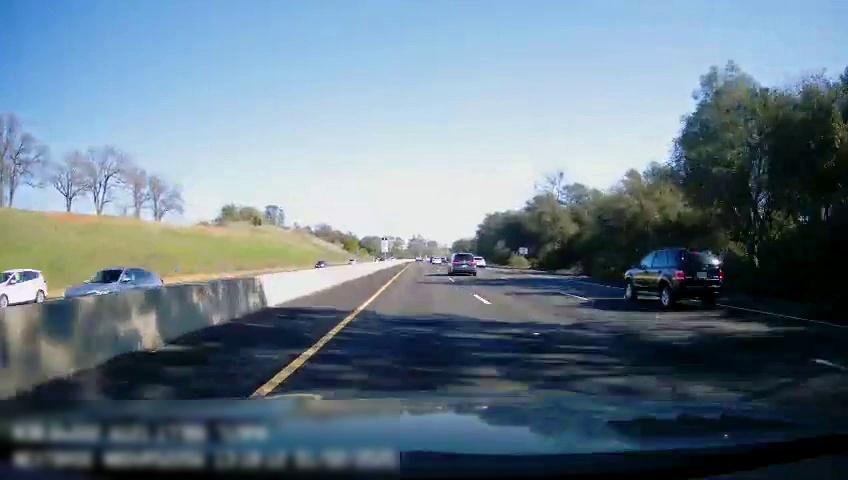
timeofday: Day
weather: Sunny
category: Drivable Space
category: Vehicles | SUV
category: Vehicles | Car
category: Vehicles | Car
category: Vehicles | SUV
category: Vehicles | SUV
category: Vehicles | Car
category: Vehicles | SUV
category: Lanes | Current Lane
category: Lanes | Current Lane
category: Lanes | Alternate Lane
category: Lanes | Alternate Lane